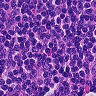
Metastatic tissue present: no